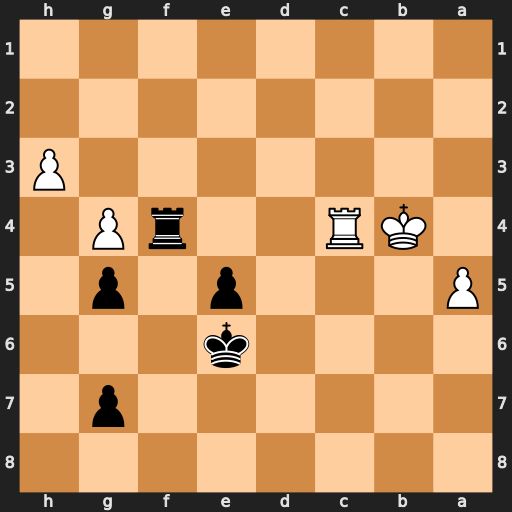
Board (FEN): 8/6p1/4k3/P3p1p1/1KR2rP1/7P/8/8
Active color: b
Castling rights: -
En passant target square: -
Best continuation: Kd5 Rxf4 exf4 a6 Kc6